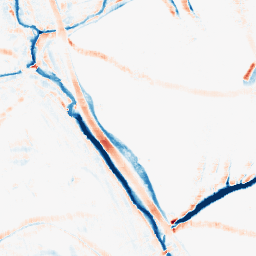
Category: morphological
Decomposition family: morphological_square
Decomposition parameters: operation: average
size: 10
Upsampling method: bicubic
Upsampling parameters: scale: 4
Upsampling scale: 4